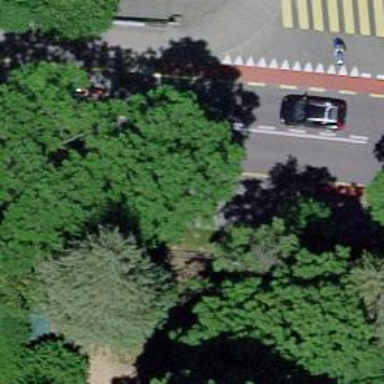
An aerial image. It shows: Avenue lined with trees.